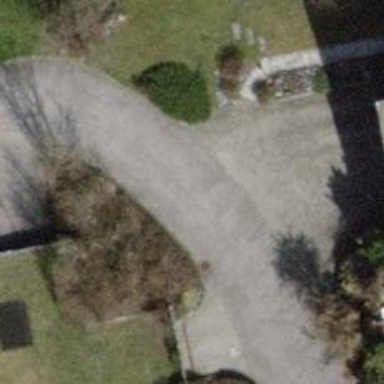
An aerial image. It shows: Alley classified as service road.